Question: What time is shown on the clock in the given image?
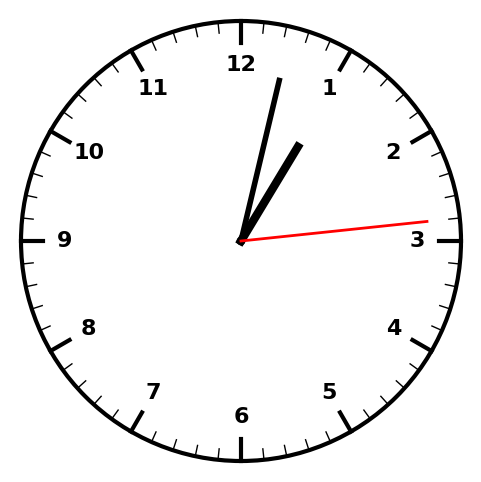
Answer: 01:02:14